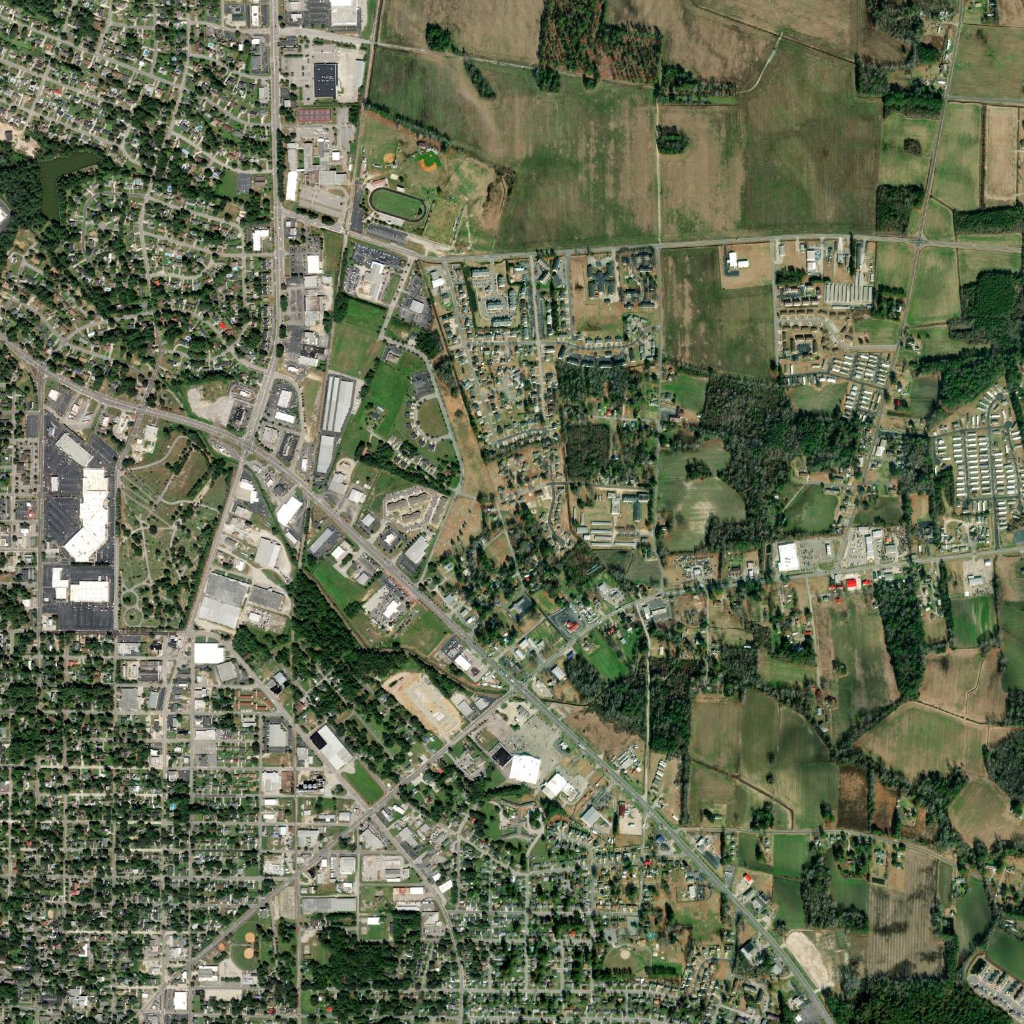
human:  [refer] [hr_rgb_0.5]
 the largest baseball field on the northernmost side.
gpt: <box>[[38, 14, 43, 19, 0]]</box>

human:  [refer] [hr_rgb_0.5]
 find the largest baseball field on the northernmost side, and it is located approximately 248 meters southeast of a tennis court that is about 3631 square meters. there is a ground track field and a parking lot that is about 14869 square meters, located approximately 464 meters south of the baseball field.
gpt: <box>[[38, 14, 43, 19, 0]]</box>

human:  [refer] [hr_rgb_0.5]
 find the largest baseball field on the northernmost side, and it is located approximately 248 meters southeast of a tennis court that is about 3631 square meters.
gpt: <box>[[38, 14, 43, 19, 0]]</box>